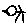
Label: bird